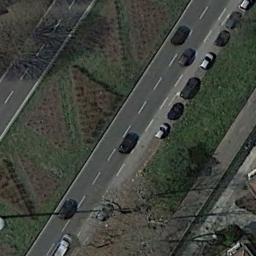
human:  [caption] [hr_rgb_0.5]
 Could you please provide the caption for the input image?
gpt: Two straight freeways go through the green belt and a river beside .

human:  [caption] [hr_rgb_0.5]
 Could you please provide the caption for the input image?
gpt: The freeway goes through the grass with some cars .

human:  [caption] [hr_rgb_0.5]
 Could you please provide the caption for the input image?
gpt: There are large green lawns around the freeway and there are many cars on the freeway .

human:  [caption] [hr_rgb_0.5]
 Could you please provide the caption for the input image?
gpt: Cars on highways vary in size .

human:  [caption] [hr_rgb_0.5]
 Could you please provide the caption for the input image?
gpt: There are green lawns and some withered trees beside the freeway .